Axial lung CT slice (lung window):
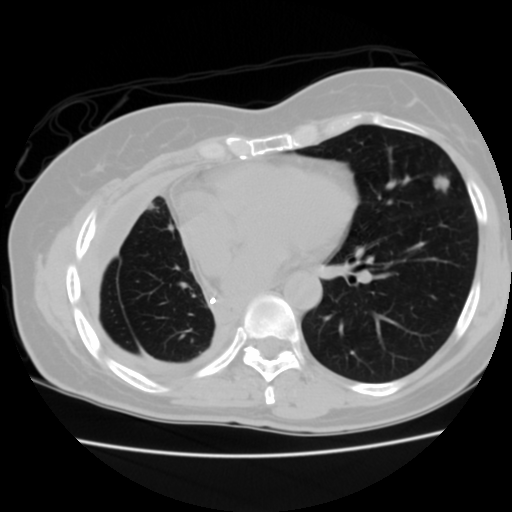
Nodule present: yes
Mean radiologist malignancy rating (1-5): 4